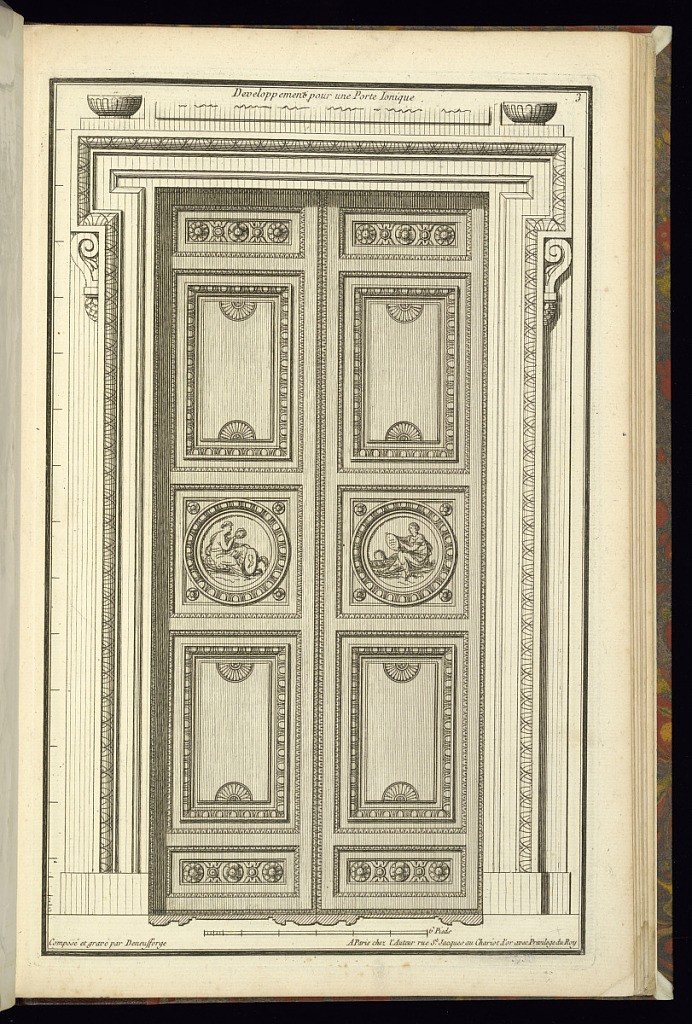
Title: Developpement pour une Porte Ionique
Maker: Jean-François de Neufforge, Flemish, 1714–1791
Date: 1768
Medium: Engraving on paper
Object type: Print
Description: Design for a door decorated according to the principles of the Ionic order, and with lamb tongue, egg and dart, medallions, and rosettes as ornament. The plate is signed and numbered.